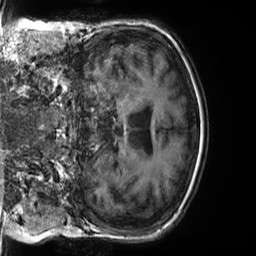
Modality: T1w
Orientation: coronal
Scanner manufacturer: siemens
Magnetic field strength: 3 T
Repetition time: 2.5 s
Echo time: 0.00299 s